Aerial crown-view tile of a tropical tree (Barro Colorado Island, Panama), acquired 20250124:
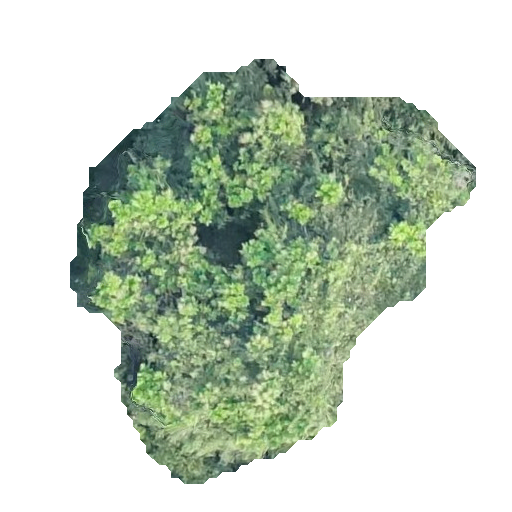
Species: Anacardium excelsum
GBIF accepted scientific name: Anacardium excelsum
Crown area: 160.34 m²